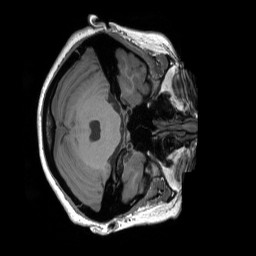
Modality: T1w
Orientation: axial
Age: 28
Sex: female